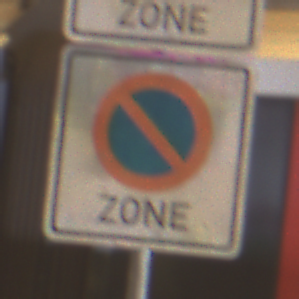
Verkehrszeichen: BeginnEingeschraenktesHalteverbotZone
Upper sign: BeginnZone30
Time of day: NotSpecified
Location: Indoor (Urban)
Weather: NotSpecified
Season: NotSpecified
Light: Artificial